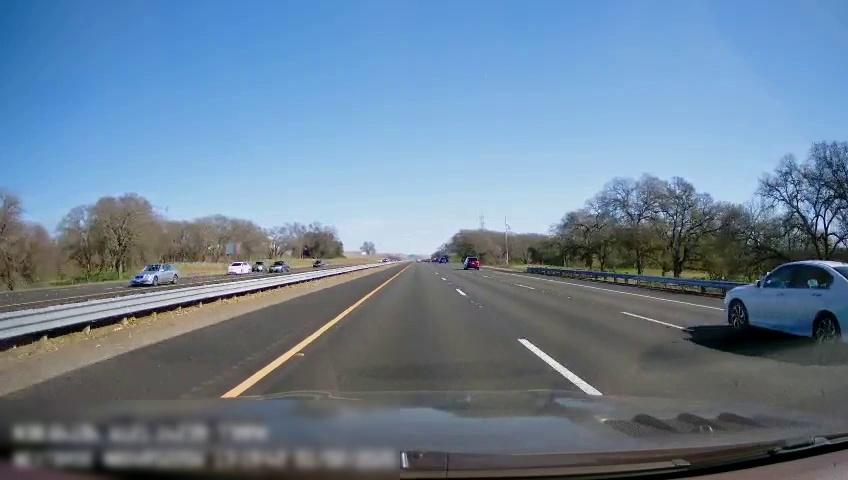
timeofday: Day
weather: Sunny
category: Drivable Space
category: Drivable Space
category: Vehicles | Car
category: Vehicles | SUV
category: Vehicles | Car
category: Vehicles | SUV
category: Vehicles | Car
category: Vehicles | Car
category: Vehicles | Car
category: Lanes | Opposite Lane
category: Lanes | Opposite Lane
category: Lanes | Current Lane
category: Lanes | Current Lane
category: Lanes | Alternate Lane
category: Lanes | Alternate Lane